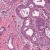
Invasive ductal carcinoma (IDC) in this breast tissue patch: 1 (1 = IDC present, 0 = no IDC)